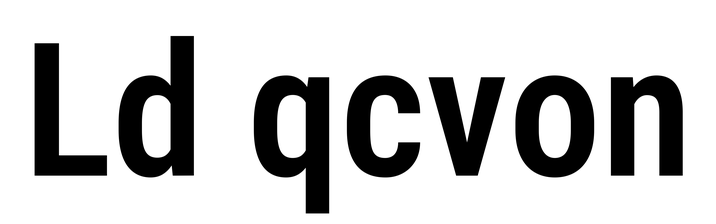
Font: Roboto_Condensed_SemiBold